A scalogram of one vibration snapshot from a rotating bearing is shown, computed with a continuous wavelet transform. What is the most likely bearing condition (normal, inner_race, outer_race, ball)?
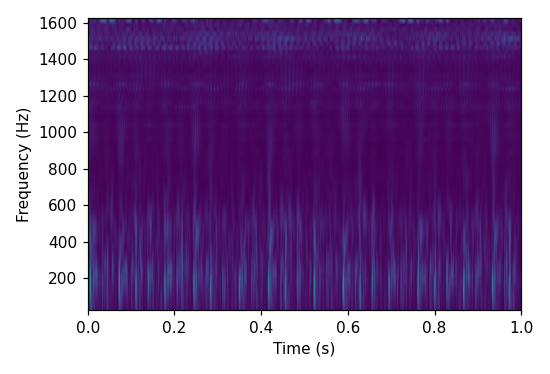
Answer: outer_race